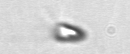
Label: Pyramimonas